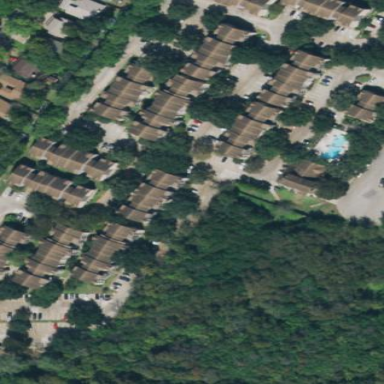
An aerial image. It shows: Residential area with apartments.